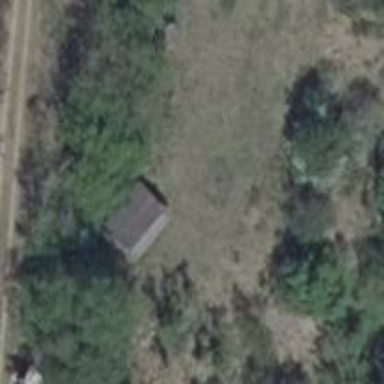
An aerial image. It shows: Shelter.